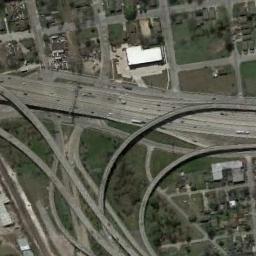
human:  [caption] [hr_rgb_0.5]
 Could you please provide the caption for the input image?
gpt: The overpass is on the grass next to some houses .

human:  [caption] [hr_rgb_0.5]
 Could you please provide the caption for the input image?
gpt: The directional overpass is over the roads in the residential area .

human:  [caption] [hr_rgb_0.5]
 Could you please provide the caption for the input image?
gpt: There are many overpasses of different lengths .

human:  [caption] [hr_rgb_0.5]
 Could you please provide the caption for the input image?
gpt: An overpass is curved into the silhouette of a water drop .

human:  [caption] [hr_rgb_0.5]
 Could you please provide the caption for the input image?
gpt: There are some green trees and buildings around the overpass .